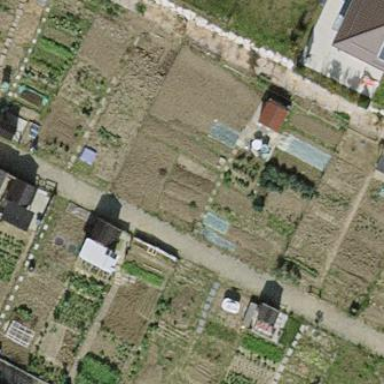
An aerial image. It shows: Area designated for allotments.